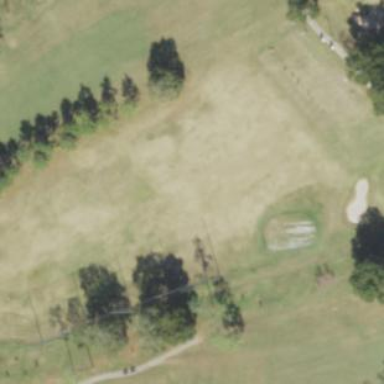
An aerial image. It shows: Driving range surface on golf fairway.